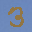
Label: 3